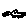
Label: car